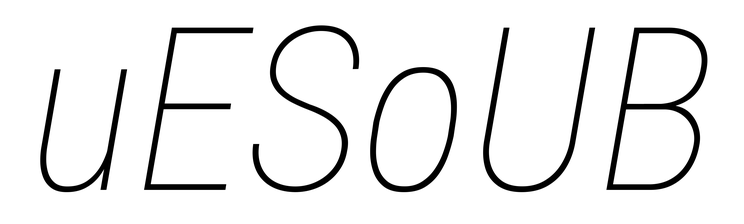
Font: Roboto-Italic_Condensed_Thin_Italic